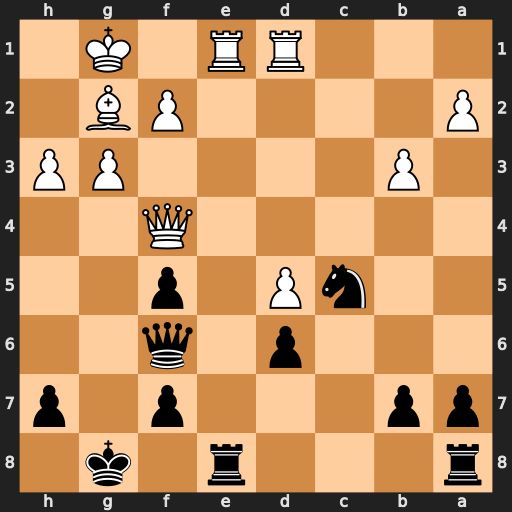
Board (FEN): r3r1k1/pp3p1p/3p1q2/2nP1p2/5Q2/1P4PP/P4PB1/3RR1K1
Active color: b
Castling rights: -
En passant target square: -
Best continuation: Rxe1+ Rxe1 Nd3 Qe3 Nxe1